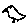
Label: bird